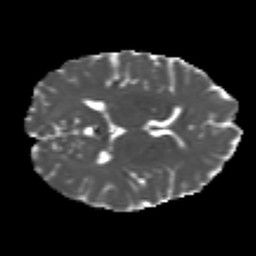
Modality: MD
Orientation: axial
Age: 26
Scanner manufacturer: siemens
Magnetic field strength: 3 T
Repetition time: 4.52 s
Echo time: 0.084 s